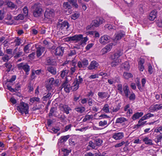
Tumor epithelial tissue: yes
Tumor-associated stroma tissue: no
Normal tissue: no